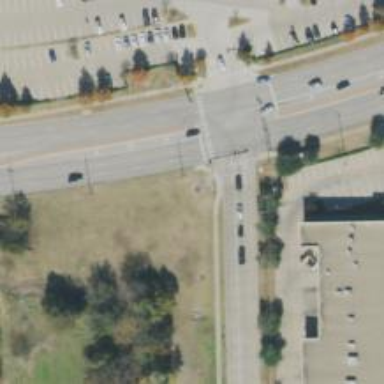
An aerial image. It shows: Marked crossing on footway.